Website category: auto
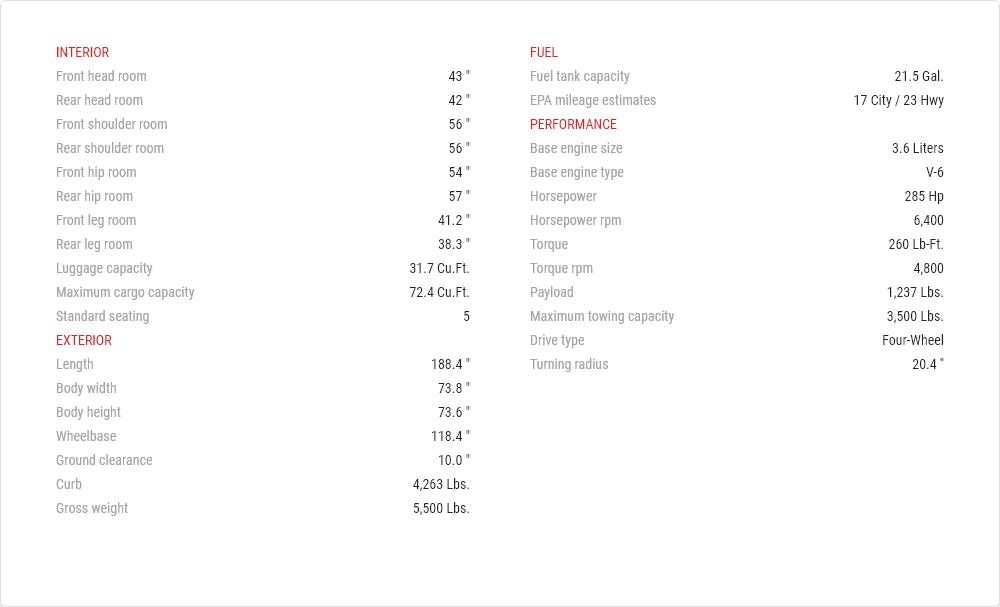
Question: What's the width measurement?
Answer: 73.8 "

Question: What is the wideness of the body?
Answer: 73.8 "

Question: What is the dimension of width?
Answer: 73.8 "

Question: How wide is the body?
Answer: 73.8 "

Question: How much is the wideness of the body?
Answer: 73.8 "

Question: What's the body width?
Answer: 73.8 "

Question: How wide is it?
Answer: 73.8 "

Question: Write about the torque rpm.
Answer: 4,800

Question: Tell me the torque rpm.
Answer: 4,800

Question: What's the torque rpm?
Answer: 4,800

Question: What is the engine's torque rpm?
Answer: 4,800

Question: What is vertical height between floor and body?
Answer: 10.0 "

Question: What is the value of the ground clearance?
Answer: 10.0 "

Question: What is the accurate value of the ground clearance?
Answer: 10.0 "

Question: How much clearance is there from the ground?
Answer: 10.0 "

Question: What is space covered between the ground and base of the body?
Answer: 10.0 "

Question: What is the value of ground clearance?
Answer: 10.0 "

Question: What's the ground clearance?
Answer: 10.0 "

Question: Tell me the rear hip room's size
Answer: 57 "

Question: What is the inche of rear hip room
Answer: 57 "

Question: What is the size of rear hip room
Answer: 57 "

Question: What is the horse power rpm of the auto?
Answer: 6,400

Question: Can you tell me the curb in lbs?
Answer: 4,263 lbs.

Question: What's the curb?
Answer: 4,263 lbs.

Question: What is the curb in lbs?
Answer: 4,263 lbs.

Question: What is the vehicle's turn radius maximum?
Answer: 20.4 ''

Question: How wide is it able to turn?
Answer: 20.4 ''

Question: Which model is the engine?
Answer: V-6

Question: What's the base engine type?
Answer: V-6

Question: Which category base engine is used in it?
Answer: V-6

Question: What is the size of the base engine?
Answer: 3.6 liters

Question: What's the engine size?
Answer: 3.6 liters

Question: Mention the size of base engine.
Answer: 3.6 liters

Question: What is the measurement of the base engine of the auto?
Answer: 3.6 liters

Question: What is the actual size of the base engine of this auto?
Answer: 3.6 liters

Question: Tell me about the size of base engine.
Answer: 3.6 liters

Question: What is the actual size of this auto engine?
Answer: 3.6 liters

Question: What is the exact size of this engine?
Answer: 3.6 liters

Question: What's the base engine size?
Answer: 3.6 liters

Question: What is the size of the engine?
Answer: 3.6 liters

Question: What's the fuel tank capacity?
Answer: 21.5 gal.

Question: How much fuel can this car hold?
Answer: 21.5 gal.

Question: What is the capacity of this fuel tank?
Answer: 21.5 gal.

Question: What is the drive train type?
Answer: four-wheel

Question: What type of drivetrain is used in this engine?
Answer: four-wheel

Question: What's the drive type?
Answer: four-wheel

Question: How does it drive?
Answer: four-wheel

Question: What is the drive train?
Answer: four-wheel

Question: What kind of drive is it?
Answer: four-wheel

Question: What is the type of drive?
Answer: four-wheel

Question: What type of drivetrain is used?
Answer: four-wheel

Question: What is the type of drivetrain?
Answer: four-wheel

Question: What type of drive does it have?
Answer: four-wheel

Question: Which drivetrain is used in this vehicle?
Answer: four-wheel

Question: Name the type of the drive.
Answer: four-wheel

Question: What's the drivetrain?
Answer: four-wheel

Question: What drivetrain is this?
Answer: four-wheel

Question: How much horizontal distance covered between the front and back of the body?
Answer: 118.4 "

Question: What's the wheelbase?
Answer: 118.4 "

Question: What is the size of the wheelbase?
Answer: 118.4 "

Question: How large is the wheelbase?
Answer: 118.4 "

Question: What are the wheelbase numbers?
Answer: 118.4 "

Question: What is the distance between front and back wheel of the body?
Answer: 118.4 "

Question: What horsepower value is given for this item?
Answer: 285 hp